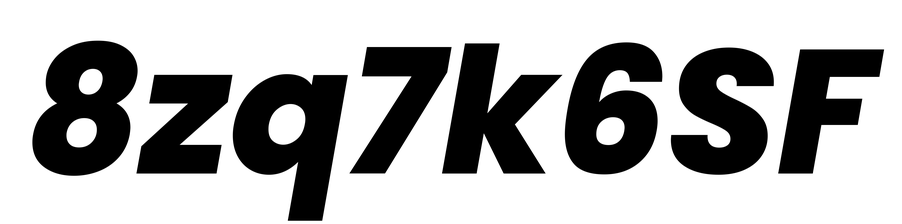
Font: Poppins-ExtraBoldItalic